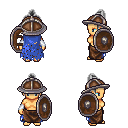
a pixel art fantasy rpg character, female body template, human, tanned skin, blue tattered cape, robe skirt, gray short topknot hairstyle, chain helm, white cloth bracers, shield, four views (front, back, left, right), 2x2 character sprite sheet, small pixel art, hard edges, no anti-aliasing